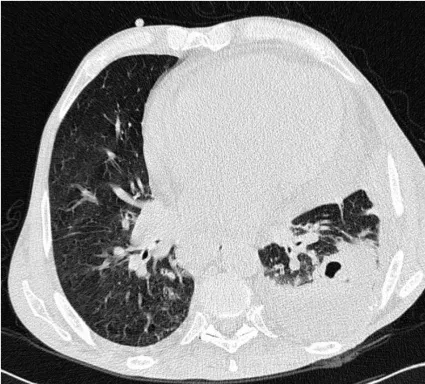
Patient's lung nodule at CT scan.
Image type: radiology (ct)